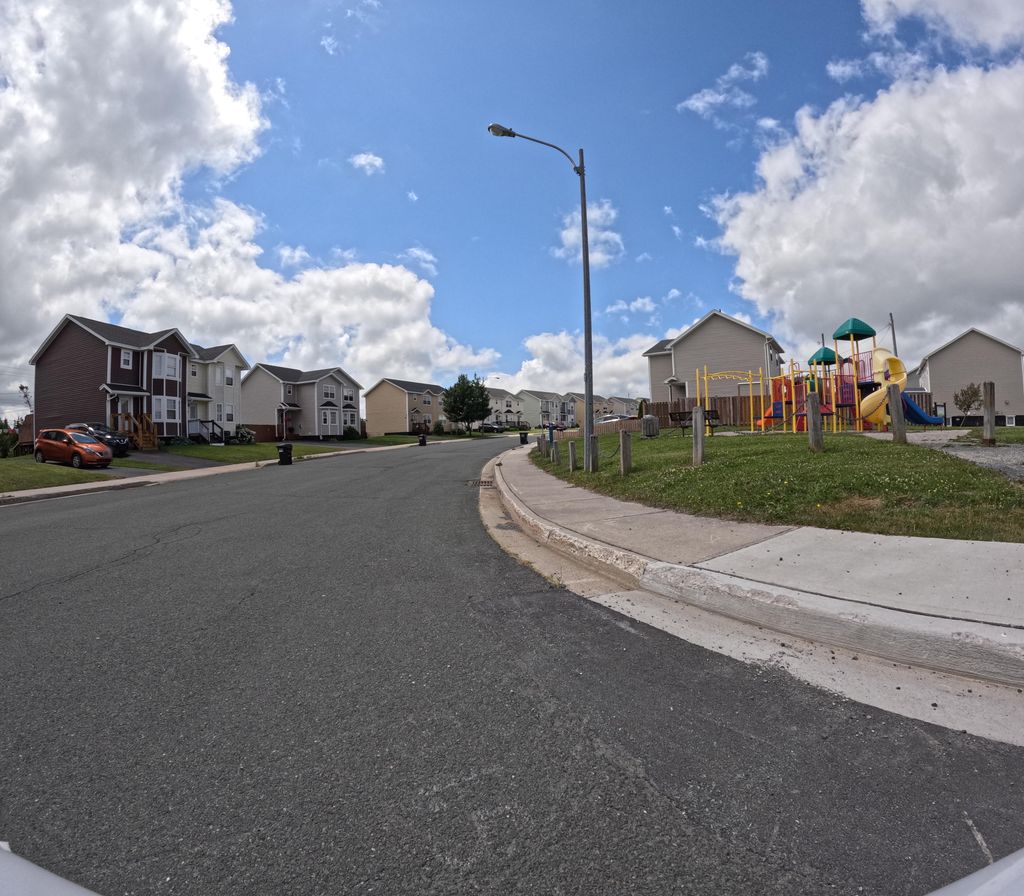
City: st_johns